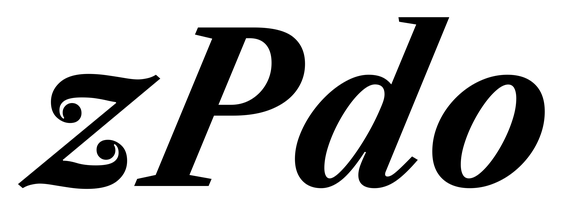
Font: LibreCaslonText-Italic_Bold_Italic